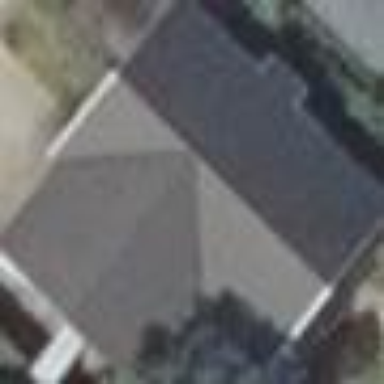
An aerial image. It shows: Simple house.